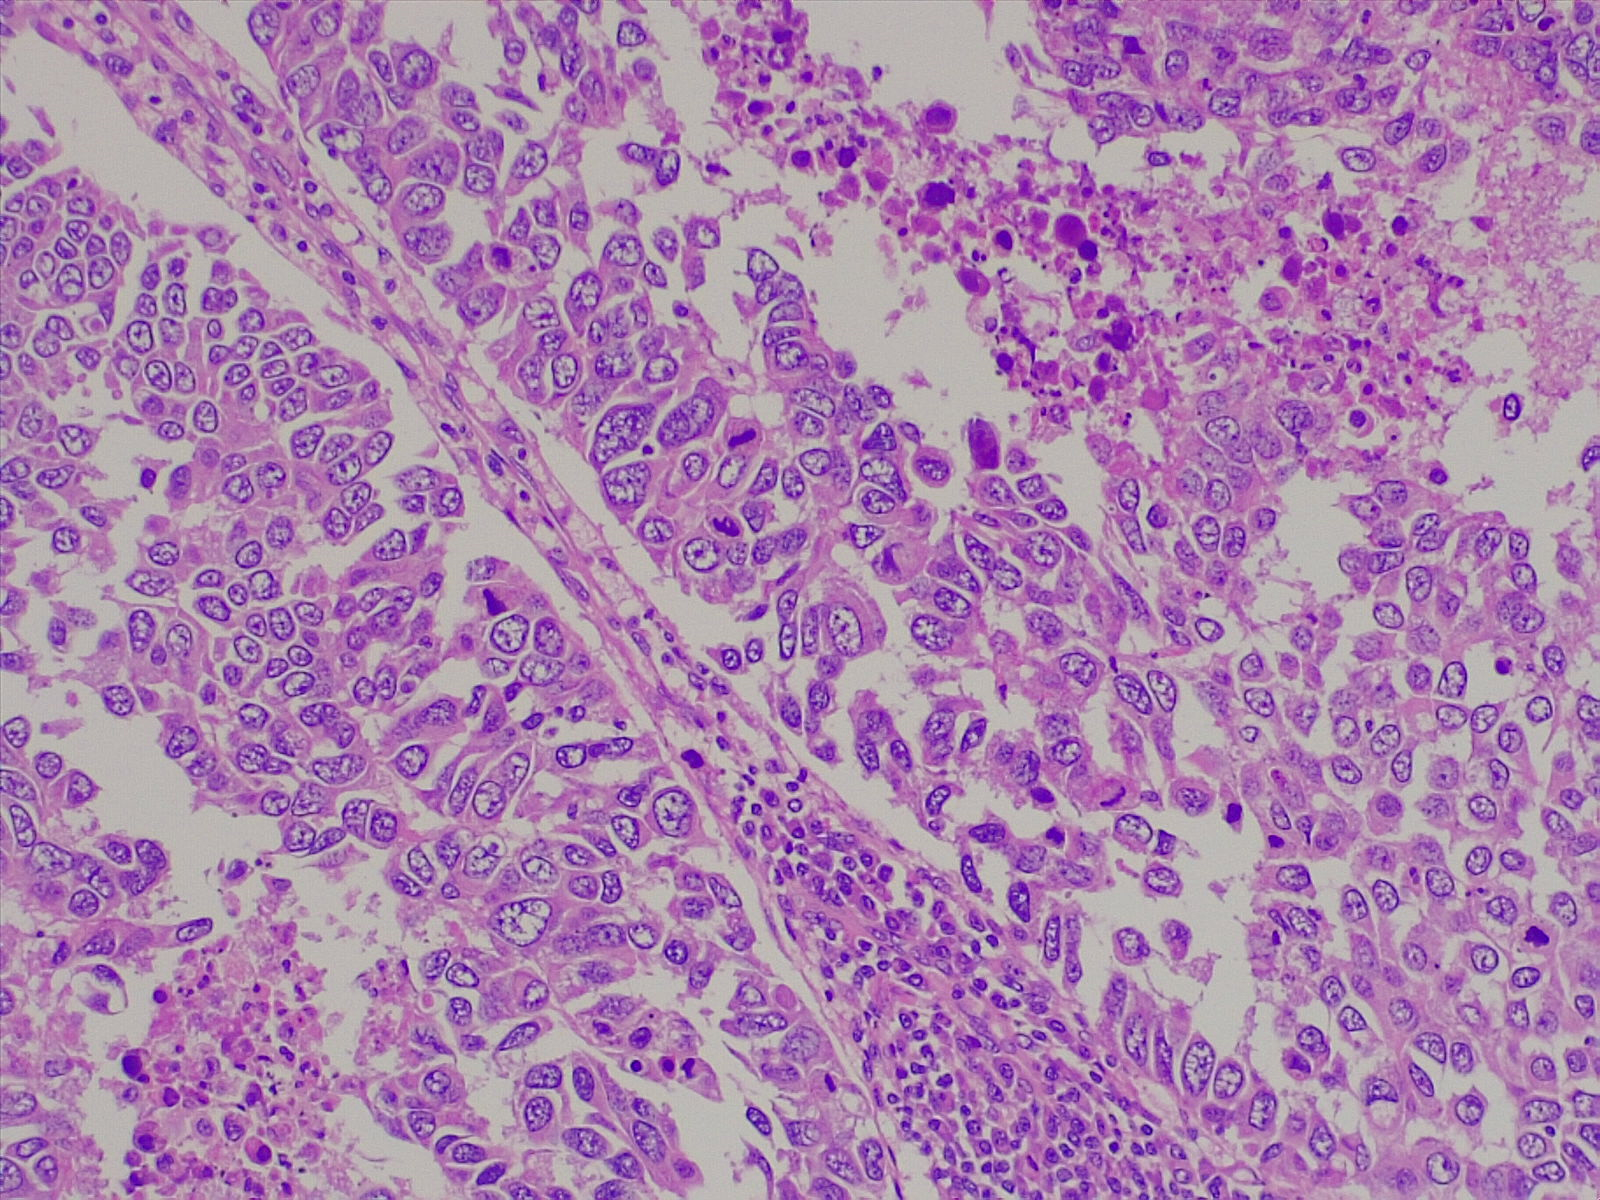
Label: lung squamous cell carcinoma, poorly differentiated